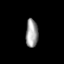
Tissue: lung
Cell type: Endothelial cells
Senescence score: 0.5638
Nuclear area (px): 339
Mean DAPI intensity: 155.87